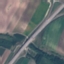
Label: Highway